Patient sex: F
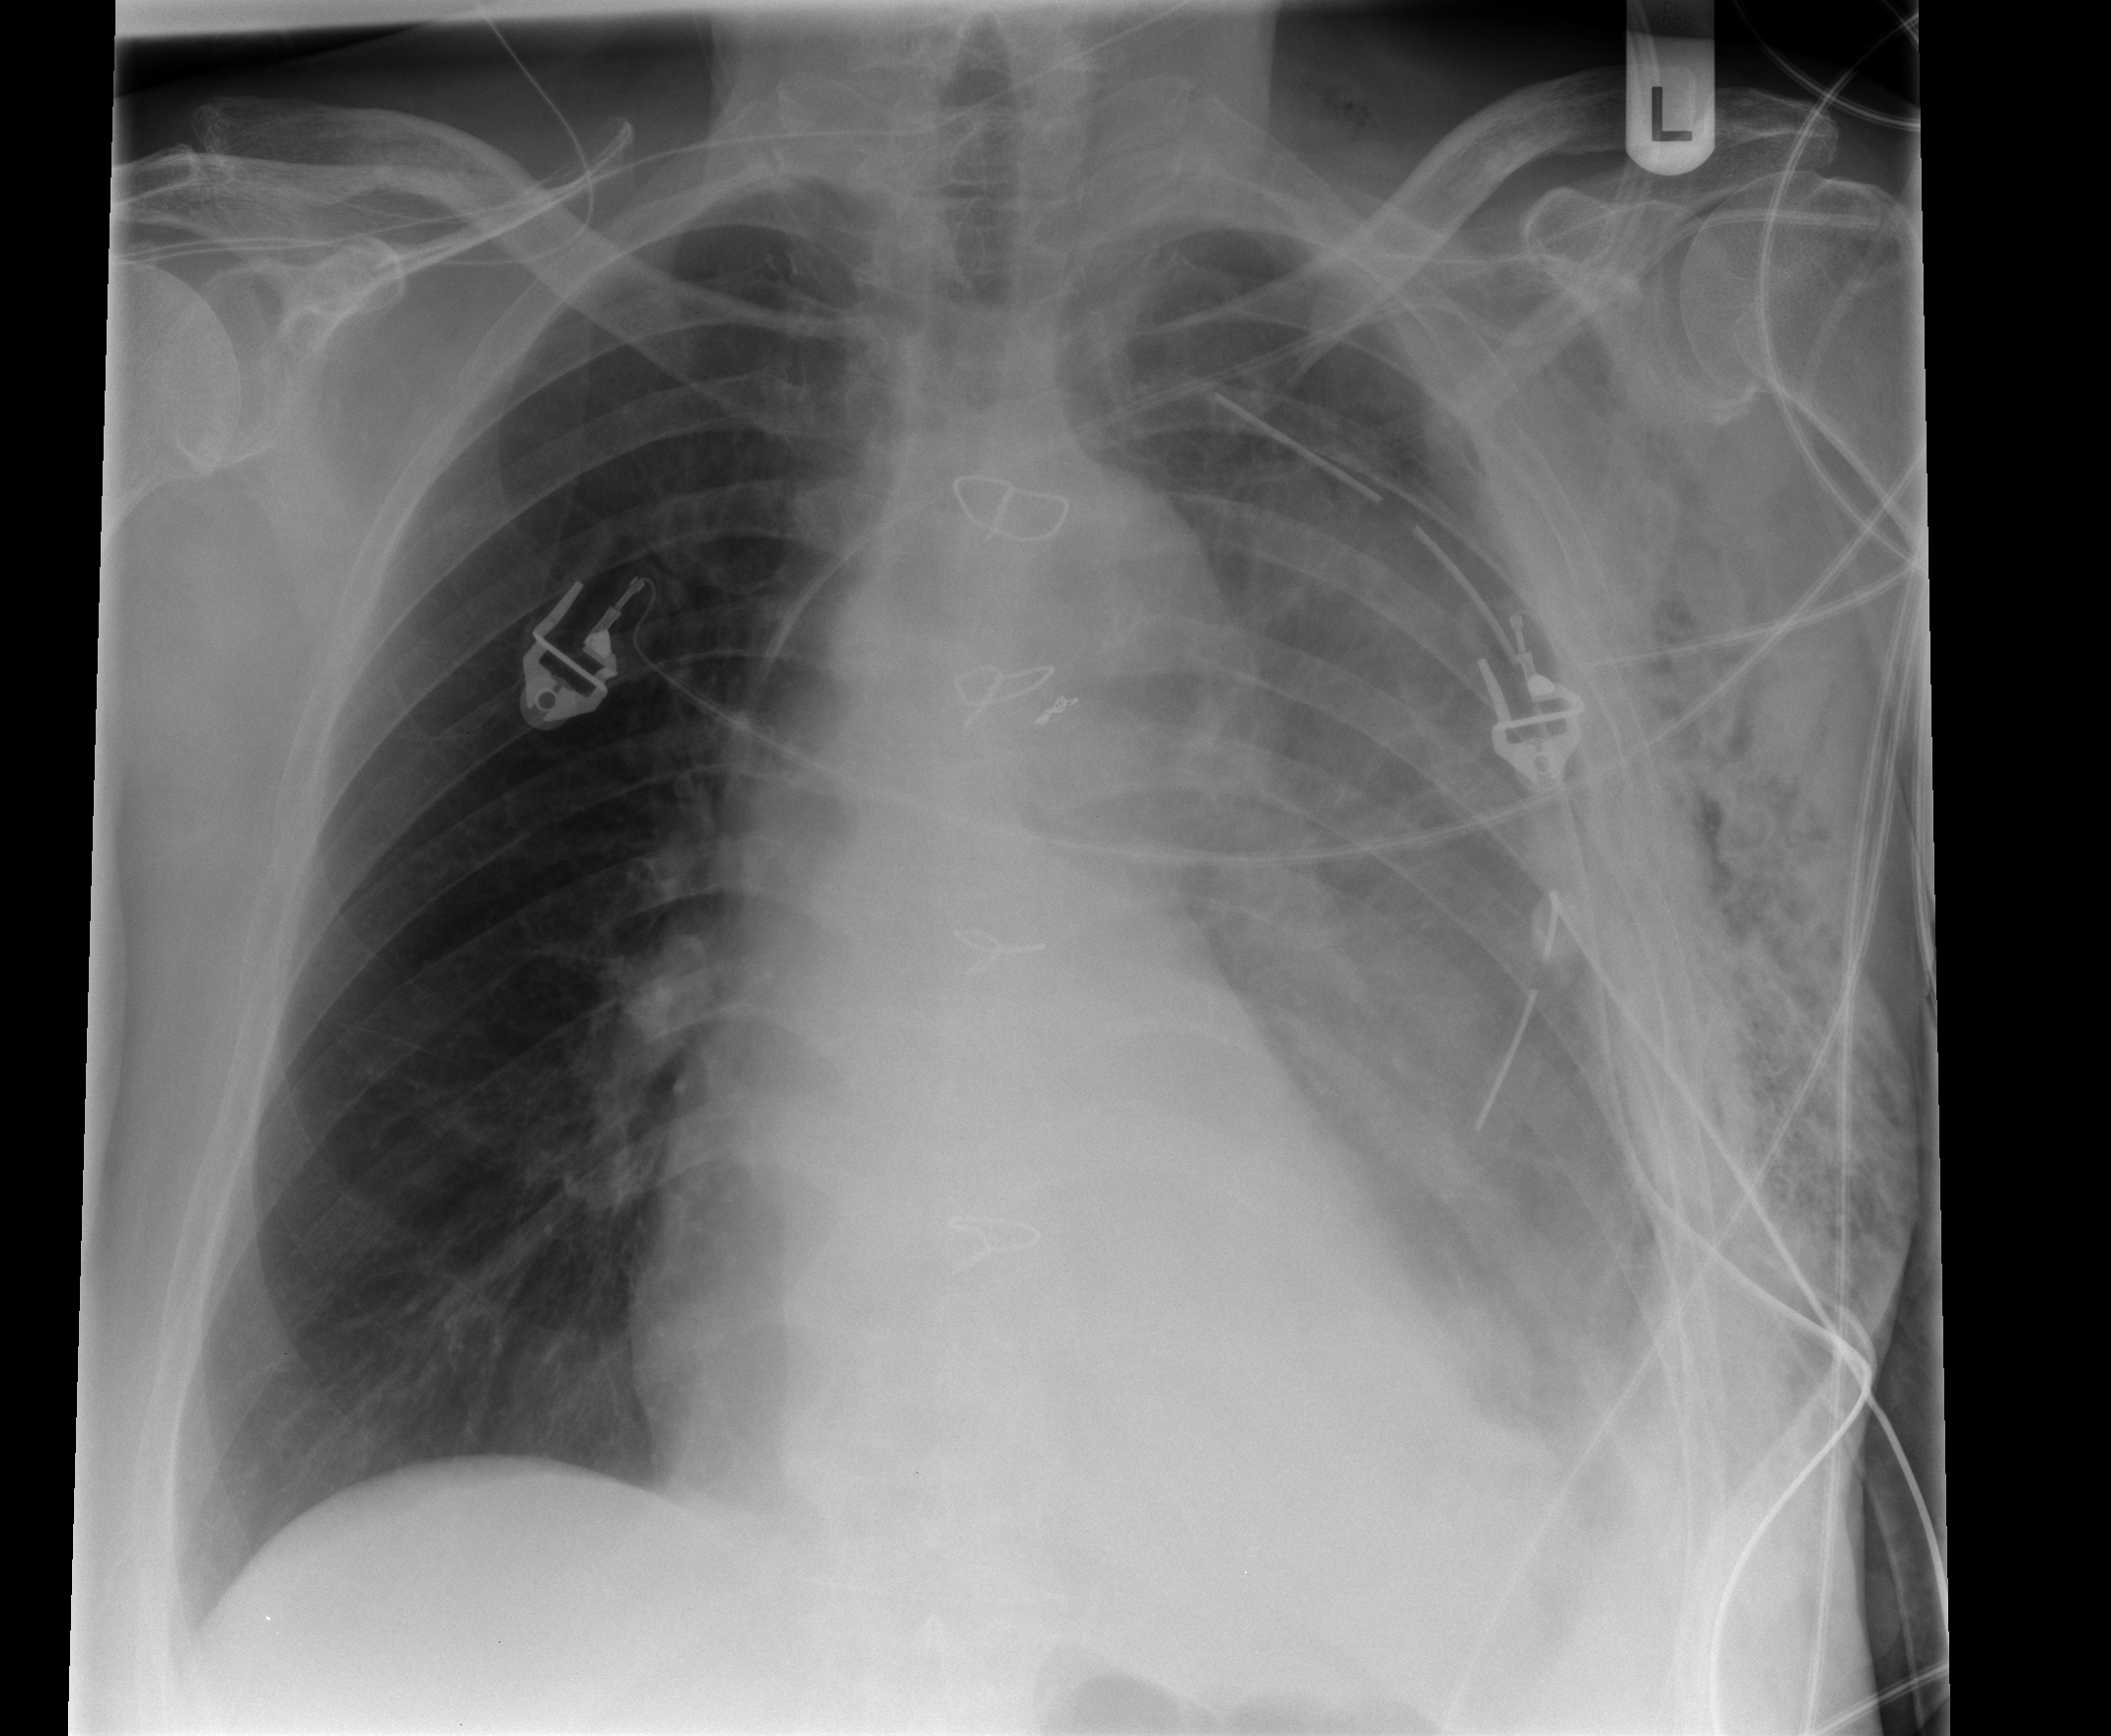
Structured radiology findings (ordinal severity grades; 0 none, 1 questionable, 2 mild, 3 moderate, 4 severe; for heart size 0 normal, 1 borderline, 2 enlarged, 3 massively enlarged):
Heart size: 1
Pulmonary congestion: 0
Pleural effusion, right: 0
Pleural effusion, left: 3
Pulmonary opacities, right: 0
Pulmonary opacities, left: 0
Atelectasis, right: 0
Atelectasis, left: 2